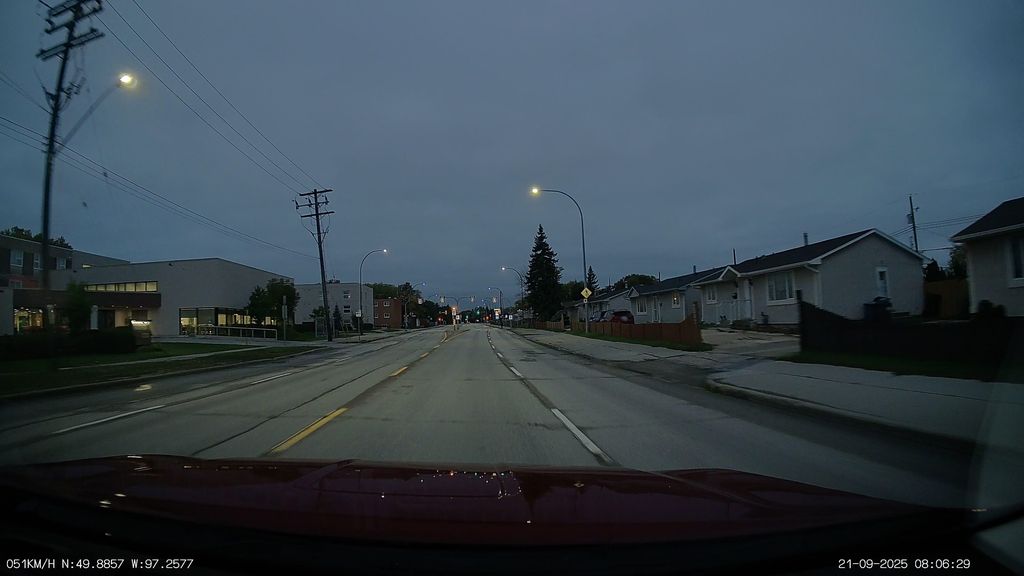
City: winnipeg